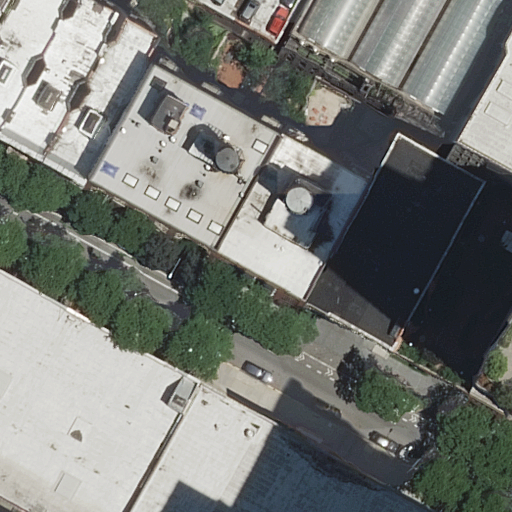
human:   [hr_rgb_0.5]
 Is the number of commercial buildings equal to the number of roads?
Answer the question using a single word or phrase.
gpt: no

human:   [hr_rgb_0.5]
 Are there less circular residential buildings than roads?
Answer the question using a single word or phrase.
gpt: yes

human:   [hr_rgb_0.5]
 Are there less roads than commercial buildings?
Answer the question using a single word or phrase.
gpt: no

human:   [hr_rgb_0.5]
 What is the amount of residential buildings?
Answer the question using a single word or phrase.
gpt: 13

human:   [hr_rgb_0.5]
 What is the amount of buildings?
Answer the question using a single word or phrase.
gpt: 13

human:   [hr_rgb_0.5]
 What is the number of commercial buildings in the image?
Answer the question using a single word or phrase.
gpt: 0

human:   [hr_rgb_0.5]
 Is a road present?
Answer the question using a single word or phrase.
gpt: yes

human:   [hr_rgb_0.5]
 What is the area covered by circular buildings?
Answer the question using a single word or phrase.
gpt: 0m2

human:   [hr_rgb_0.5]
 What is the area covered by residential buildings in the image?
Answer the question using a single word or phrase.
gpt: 6011m2

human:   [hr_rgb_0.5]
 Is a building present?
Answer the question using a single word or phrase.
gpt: yes

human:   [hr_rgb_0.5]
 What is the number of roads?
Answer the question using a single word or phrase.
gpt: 1

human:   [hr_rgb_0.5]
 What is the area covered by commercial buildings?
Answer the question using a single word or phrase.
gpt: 0m2

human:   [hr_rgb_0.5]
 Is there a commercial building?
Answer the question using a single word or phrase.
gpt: no

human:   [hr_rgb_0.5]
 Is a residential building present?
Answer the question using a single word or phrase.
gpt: yes

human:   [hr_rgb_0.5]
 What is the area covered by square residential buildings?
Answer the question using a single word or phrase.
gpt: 0m2

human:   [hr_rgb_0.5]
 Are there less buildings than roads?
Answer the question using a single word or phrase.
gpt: no

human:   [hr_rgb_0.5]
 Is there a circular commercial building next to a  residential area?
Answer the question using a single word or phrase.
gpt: no

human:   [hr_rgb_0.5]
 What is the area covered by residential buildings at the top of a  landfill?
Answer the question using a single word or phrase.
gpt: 0m2

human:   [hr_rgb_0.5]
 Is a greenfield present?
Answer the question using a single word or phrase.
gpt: no

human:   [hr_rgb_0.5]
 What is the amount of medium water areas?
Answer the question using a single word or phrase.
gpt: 0

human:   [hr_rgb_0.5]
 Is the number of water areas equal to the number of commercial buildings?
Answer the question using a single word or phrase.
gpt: yes

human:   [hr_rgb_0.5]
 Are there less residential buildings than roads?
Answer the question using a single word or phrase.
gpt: no

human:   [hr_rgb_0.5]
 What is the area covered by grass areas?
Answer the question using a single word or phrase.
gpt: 0m2

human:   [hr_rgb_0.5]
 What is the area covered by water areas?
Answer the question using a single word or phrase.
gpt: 0m2

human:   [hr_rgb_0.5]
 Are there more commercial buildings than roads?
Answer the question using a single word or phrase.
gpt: no

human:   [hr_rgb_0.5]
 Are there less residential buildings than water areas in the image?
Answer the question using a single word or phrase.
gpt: no

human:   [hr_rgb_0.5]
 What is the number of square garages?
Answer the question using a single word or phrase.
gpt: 0

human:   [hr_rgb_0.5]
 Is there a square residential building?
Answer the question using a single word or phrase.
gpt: no

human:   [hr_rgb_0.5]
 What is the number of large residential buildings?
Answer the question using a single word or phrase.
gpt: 6

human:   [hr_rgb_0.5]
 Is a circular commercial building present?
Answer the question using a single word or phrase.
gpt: no

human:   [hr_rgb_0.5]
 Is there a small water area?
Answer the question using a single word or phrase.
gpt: no

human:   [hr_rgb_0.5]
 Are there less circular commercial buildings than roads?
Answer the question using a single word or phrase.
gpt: yes

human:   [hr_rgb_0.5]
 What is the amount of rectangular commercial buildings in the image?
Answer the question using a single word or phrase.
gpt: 0

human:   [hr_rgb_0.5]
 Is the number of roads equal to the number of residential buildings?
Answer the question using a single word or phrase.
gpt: no

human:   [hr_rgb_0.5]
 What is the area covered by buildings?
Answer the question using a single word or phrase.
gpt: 6011m2

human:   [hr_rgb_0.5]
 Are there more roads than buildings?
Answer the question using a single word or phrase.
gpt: no

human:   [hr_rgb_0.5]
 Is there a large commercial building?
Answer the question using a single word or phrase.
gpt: no

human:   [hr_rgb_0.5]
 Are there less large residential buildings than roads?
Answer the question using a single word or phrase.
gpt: no

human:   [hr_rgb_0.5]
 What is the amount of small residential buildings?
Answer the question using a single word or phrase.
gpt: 6

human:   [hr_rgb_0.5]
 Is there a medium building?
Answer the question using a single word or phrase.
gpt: yes

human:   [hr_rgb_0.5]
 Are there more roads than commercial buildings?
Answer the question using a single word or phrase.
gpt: yes

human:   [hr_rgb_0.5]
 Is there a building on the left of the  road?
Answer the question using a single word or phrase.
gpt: yes

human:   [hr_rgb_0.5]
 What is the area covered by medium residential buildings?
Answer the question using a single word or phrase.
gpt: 294m2

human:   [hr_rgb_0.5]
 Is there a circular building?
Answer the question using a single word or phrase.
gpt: no

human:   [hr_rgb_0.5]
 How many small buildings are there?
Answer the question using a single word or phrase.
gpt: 6

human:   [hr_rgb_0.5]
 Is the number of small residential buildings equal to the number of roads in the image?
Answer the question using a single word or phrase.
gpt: no

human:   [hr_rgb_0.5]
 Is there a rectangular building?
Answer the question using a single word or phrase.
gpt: yes

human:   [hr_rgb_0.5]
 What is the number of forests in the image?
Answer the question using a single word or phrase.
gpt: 0

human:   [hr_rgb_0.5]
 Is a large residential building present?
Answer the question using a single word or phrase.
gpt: yes

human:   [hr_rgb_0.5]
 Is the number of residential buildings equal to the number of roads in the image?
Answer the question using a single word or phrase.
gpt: no

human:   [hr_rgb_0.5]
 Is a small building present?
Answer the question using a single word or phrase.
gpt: yes

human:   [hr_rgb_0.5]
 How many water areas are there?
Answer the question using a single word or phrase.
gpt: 0

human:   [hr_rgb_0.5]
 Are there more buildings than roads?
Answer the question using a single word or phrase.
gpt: yes

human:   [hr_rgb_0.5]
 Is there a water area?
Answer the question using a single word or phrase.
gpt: no

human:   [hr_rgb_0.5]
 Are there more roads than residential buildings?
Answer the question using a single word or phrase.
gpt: no

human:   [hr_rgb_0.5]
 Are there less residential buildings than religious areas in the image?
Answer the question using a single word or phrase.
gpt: no

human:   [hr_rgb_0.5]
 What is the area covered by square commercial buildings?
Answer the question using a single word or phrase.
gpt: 0m2

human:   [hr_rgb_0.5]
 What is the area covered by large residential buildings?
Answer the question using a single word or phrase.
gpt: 5417m2

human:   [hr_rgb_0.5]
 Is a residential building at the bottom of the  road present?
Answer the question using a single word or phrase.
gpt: yes

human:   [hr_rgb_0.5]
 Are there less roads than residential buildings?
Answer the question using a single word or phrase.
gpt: yes

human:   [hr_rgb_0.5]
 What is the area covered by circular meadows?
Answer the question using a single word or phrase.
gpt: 0m2

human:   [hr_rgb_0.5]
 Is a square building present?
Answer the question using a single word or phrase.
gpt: no

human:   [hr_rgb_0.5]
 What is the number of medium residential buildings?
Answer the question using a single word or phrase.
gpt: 1

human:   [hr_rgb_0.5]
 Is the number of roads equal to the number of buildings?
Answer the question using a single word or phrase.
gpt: no